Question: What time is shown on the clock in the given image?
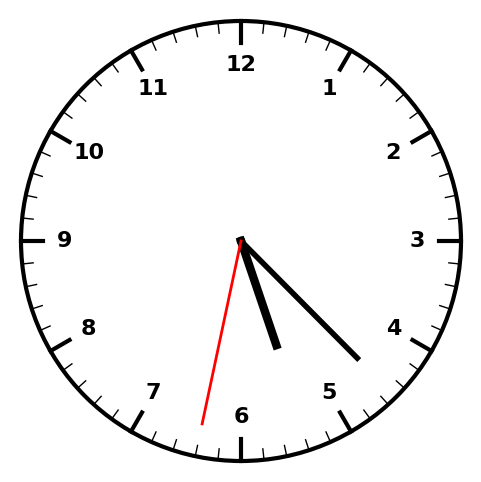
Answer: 05:22:32